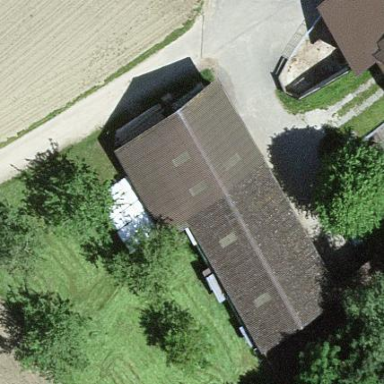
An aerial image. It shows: Shed building.